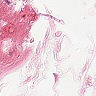
Metastatic tissue present: no